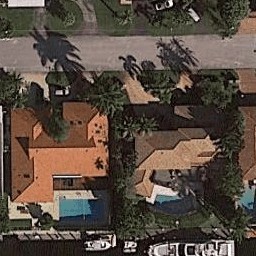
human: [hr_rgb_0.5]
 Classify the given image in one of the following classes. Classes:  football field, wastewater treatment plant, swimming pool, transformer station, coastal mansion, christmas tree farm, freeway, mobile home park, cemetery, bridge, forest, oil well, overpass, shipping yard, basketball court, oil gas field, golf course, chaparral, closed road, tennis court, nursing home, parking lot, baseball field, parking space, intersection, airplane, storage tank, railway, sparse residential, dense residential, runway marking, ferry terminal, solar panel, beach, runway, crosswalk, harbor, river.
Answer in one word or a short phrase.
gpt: coastal mansion